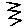
Label: zigzag